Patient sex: M
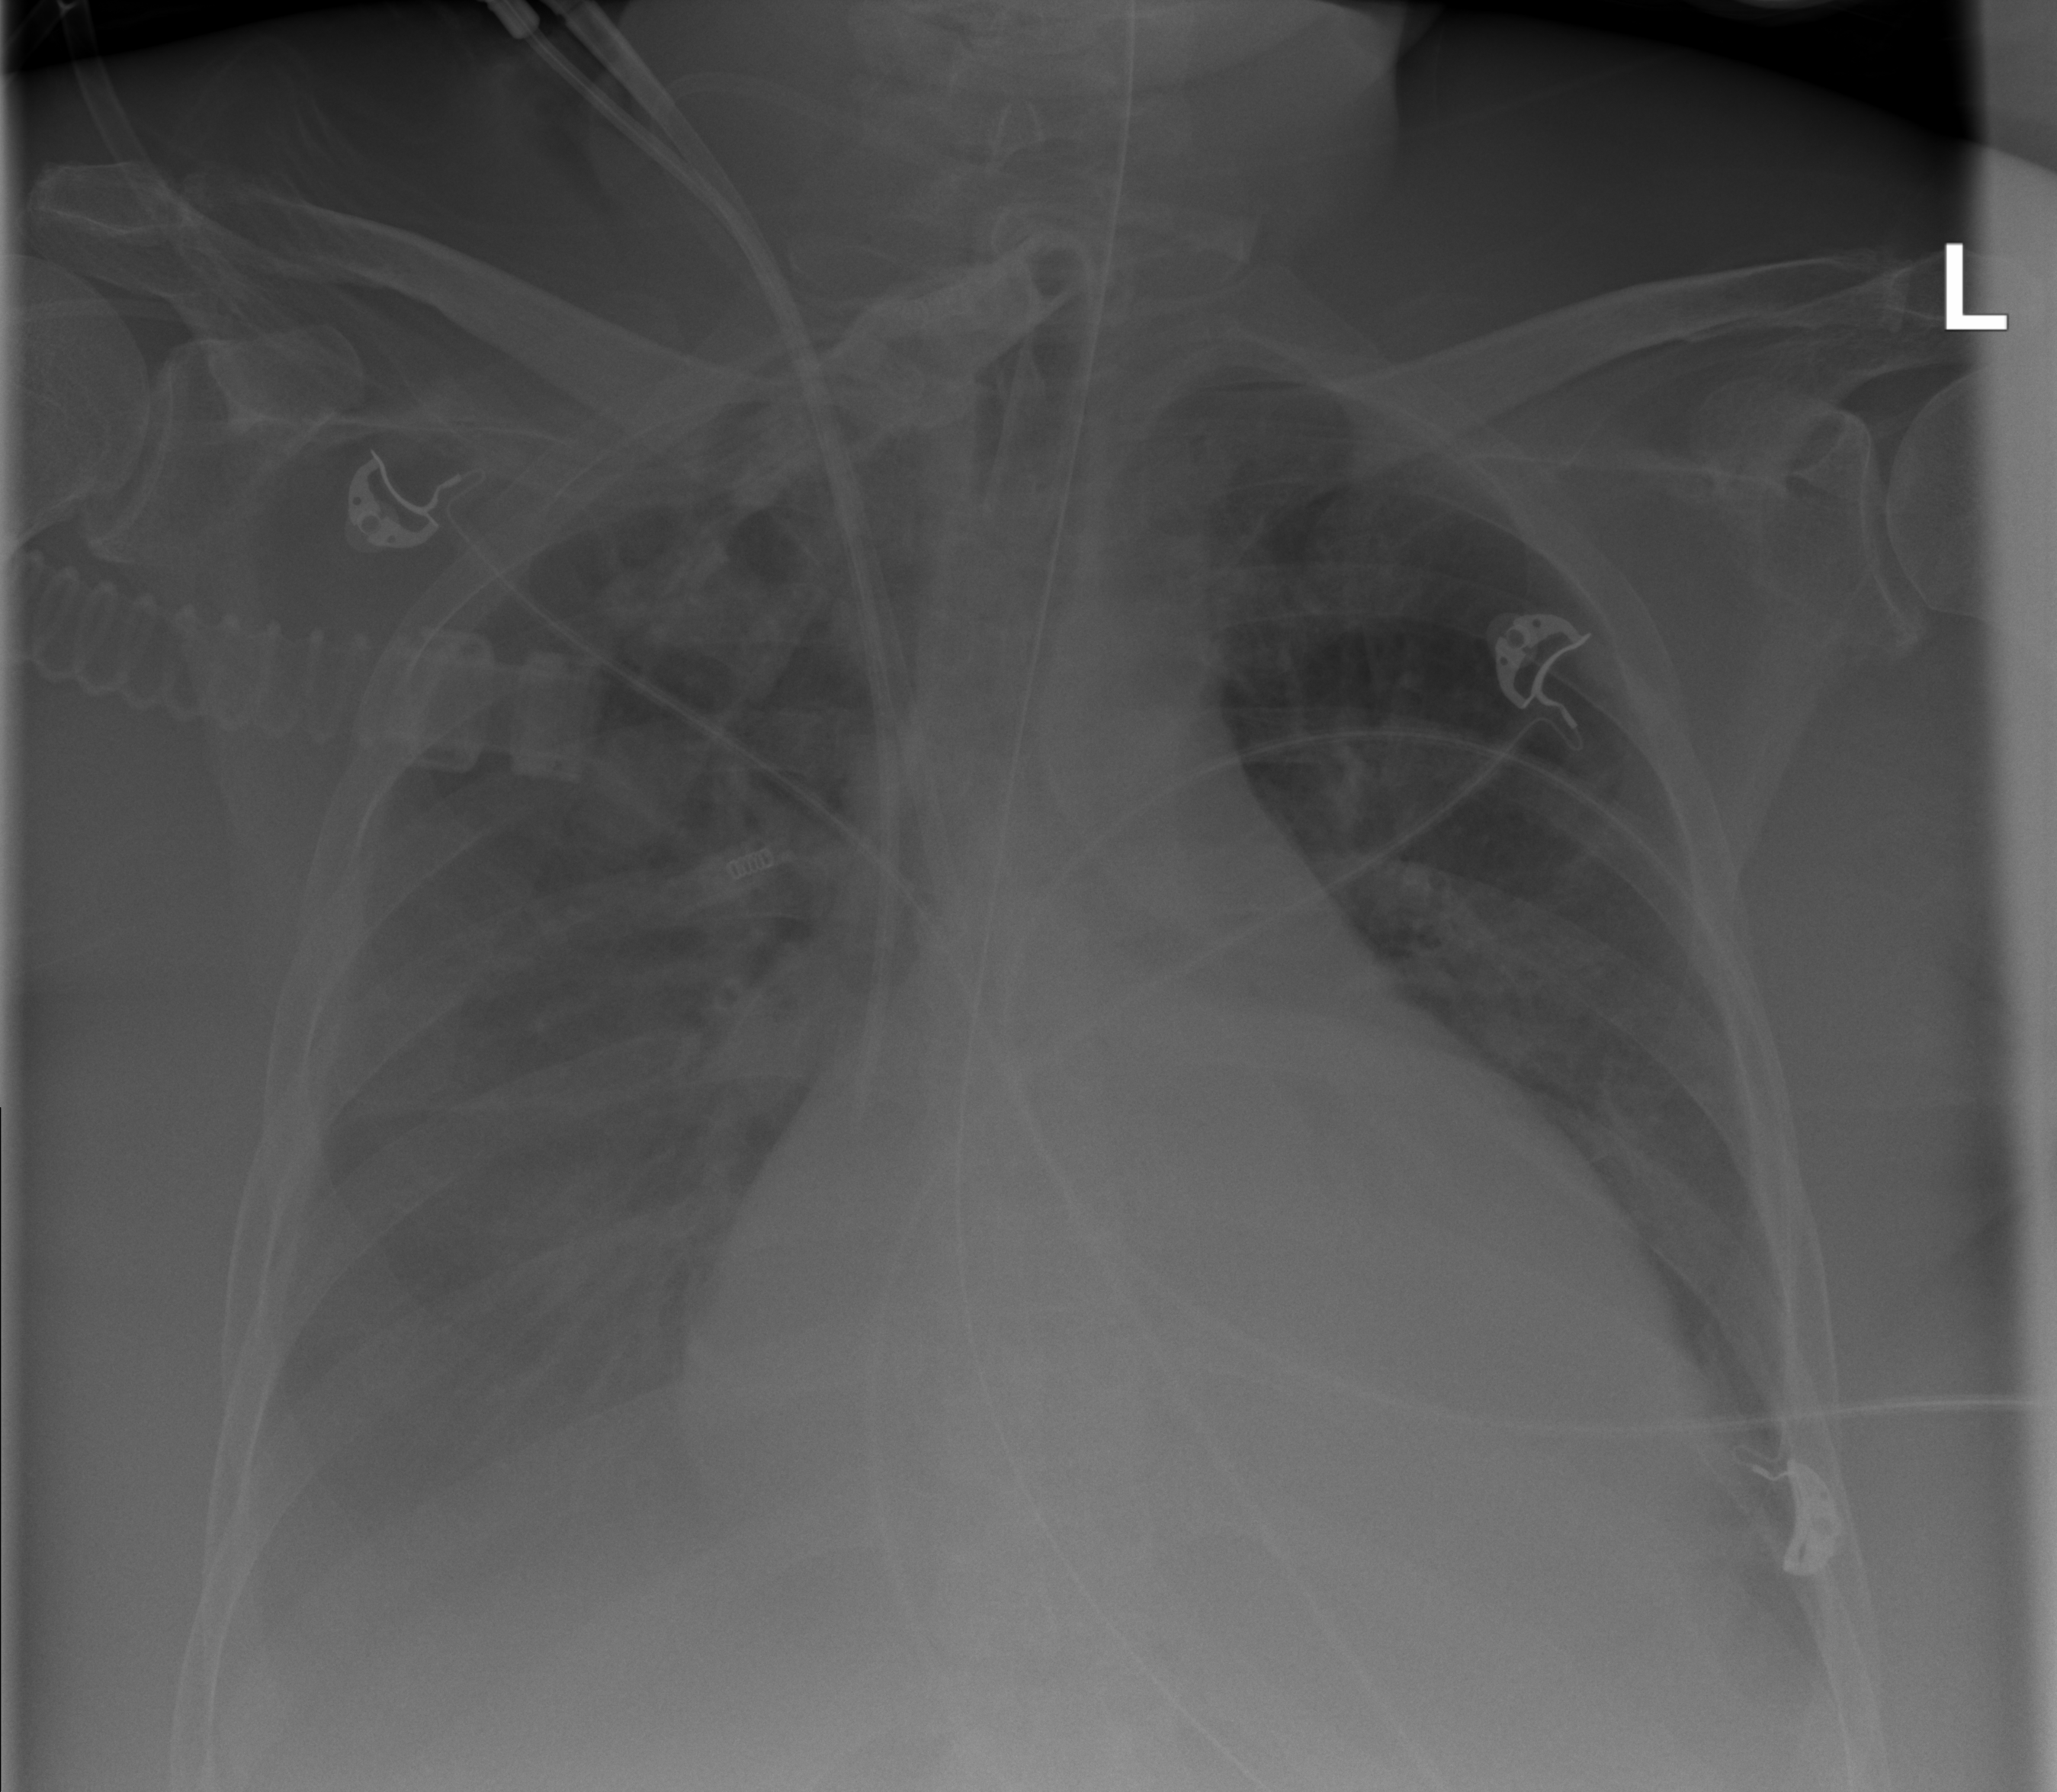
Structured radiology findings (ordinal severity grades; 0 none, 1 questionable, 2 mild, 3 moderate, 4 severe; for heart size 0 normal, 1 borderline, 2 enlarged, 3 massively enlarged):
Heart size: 3
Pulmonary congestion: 3
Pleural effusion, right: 3
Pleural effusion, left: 2
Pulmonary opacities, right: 2
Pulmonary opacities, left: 2
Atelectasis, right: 2
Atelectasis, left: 2